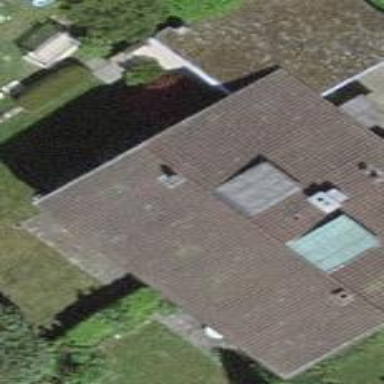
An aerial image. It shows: Simple house.